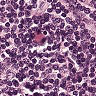
Metastatic tissue present: no